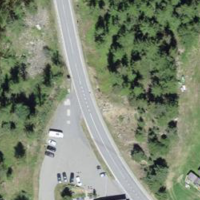
EUNIS habitat code: 43
Species observed at this site:
Silene nutans